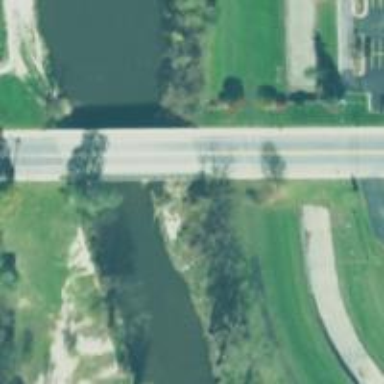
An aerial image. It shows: Footway on bridge.